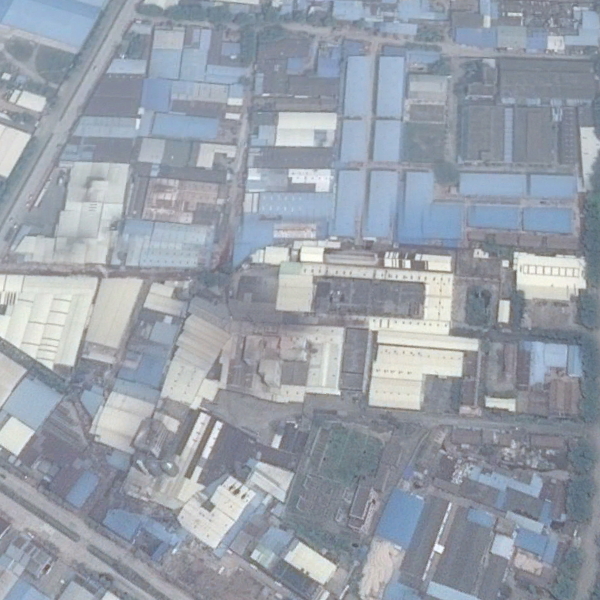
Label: Industrial